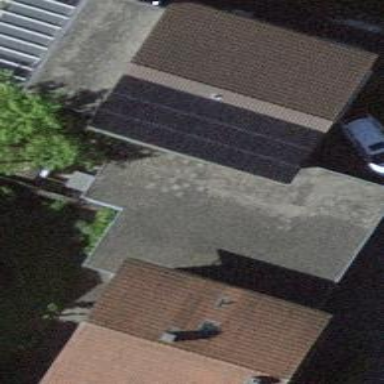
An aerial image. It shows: Garage.